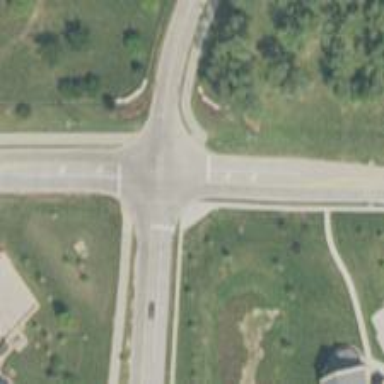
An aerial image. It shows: Uncontrolled road crossing.